Question: I have tried several example programs to write data to the SD card mounted on the <URL>.
The Ethernet shield is the following:
(Bought on Amazon - <URL>

And this is example code that doesn't work when creating a Netduino application (not Netduino Plus application) (thefirst line throws an exception):
'''
public static void Main()
{
StorageDevice.MountSD("SD1", SPI_Devices.SPI1, Pins.GPIO_PIN_D10);
string[] directories = System.IO.Directory.GetDirectories(@"");
Debug.Print("directory count: " + directories.Length.ToString());
for (int i = 0; i < directories.Length; i++)
{
Debug.Print("directory: " + directories[i]);
}
string[] files = System.IO.Directory.GetFiles(@"\SD1");
Debug.Print("file count: " + files.Length.ToString());
for (int i = 0; i < files.Length; i++)
{
Debug.Print("filename: " + files[i]);
FileStream fs = new FileStream(files[i], FileMode.Open, FileAccess.Read, FileShare.None, 512);
StreamReader sr = new StreamReader(fs);
Debug.Print("contents: " + sr.ReadToEnd());
}
}
'''
Is there a example working program?
Thanks to Chris and James, I managed to write to the SD card and read from it. After putting everything together, <URL>, in case anyone else faces the same issues.
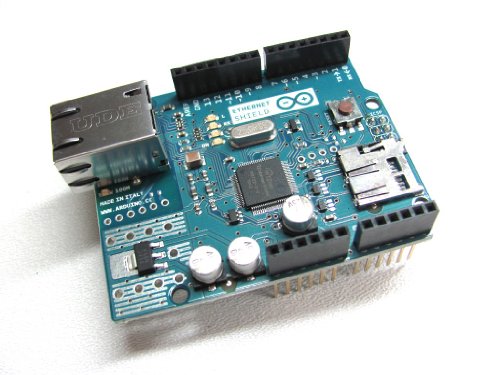
Answer: The latest revision of the Arduino Ethernet Shield uses the "ICSP" header (3x2, 6-pin header on right side of board) to communicate. The input/output data going to your SD card is going over those pins.
We've included these same headers on the Netduino for compatibility; to use this shield, you'll want to solder the appropriate header onto your Netduino. Then you should be good to go!
BTW, Netduino Plus has integrated MicroSD and fast Ethernet networking...which may be an easy solution as well. <URL>
Chris (Secret Labs LLC)